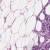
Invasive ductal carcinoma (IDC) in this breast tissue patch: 1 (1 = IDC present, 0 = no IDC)